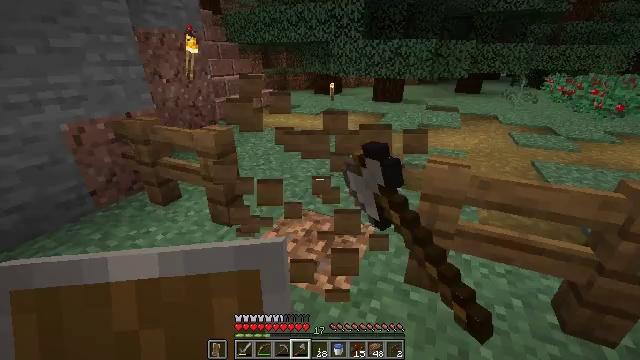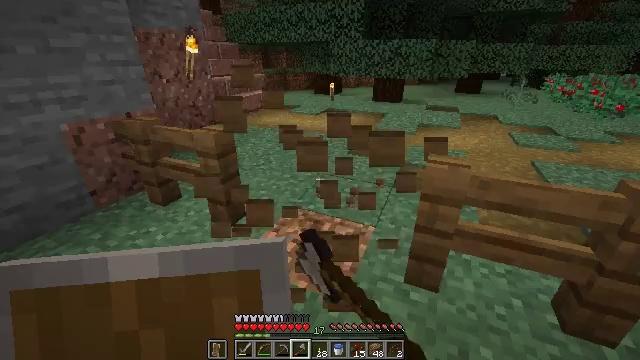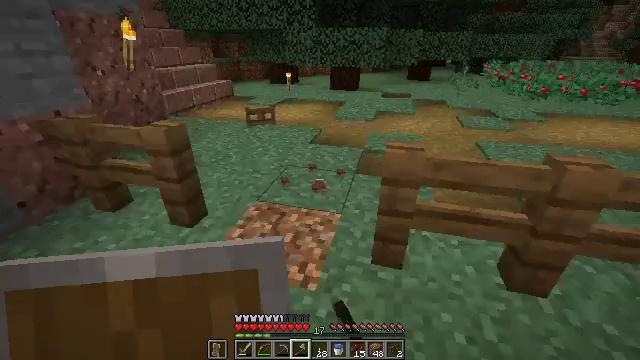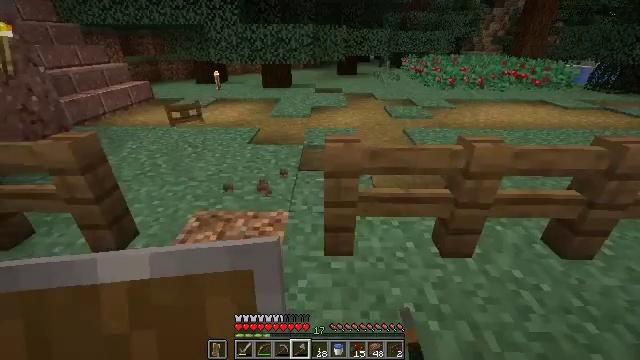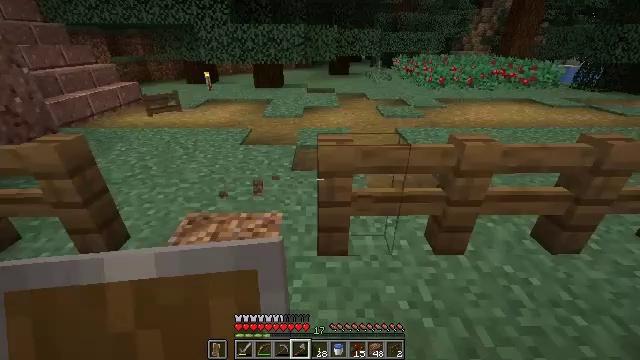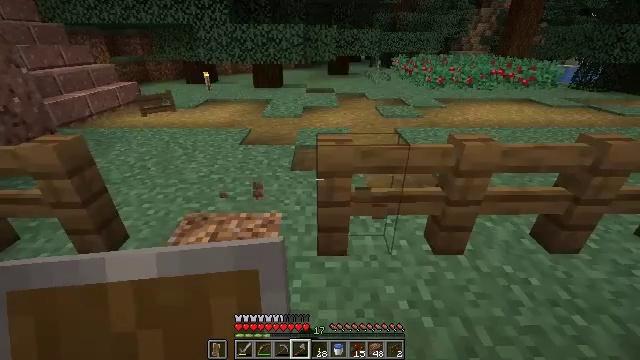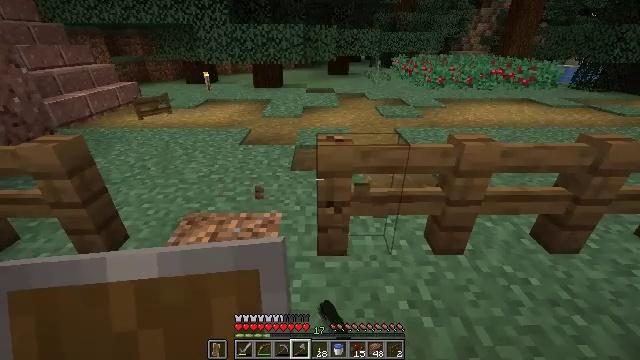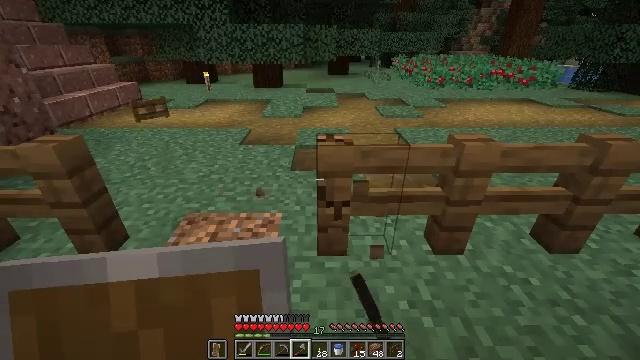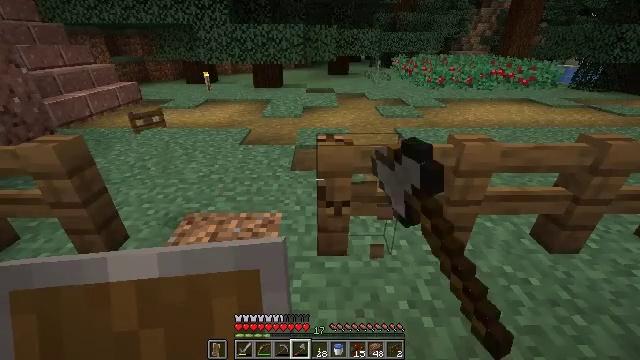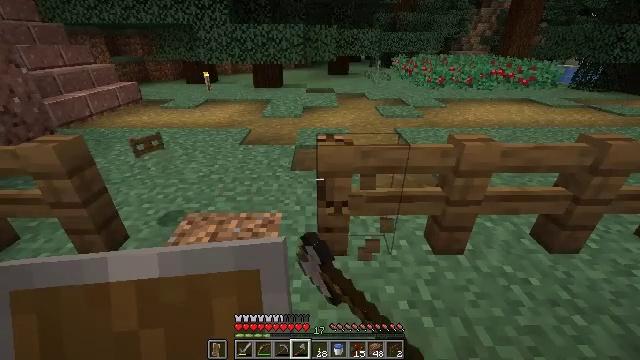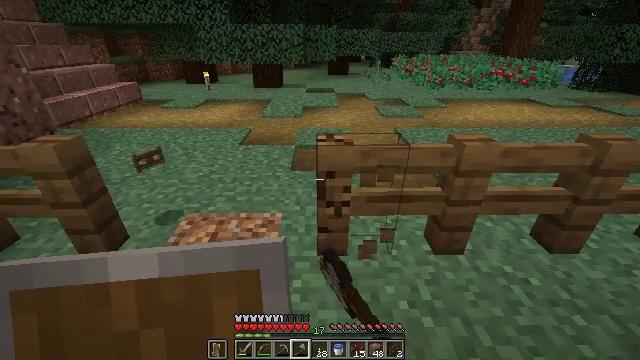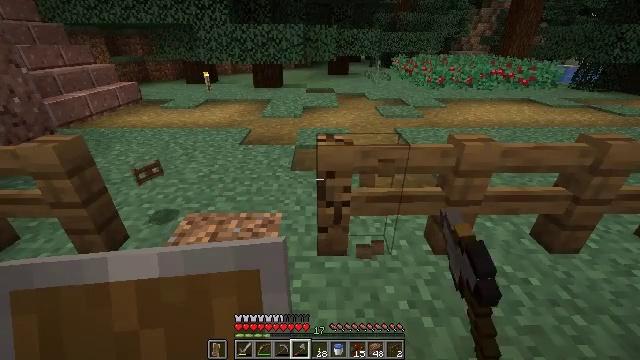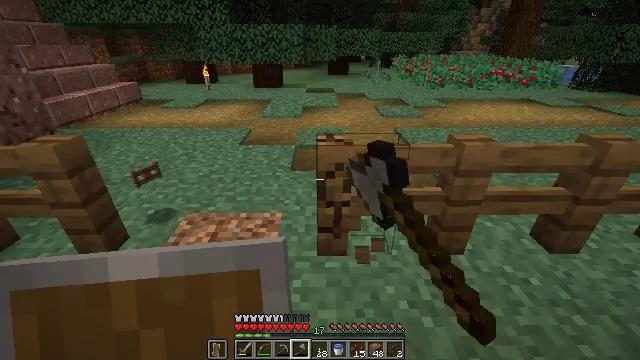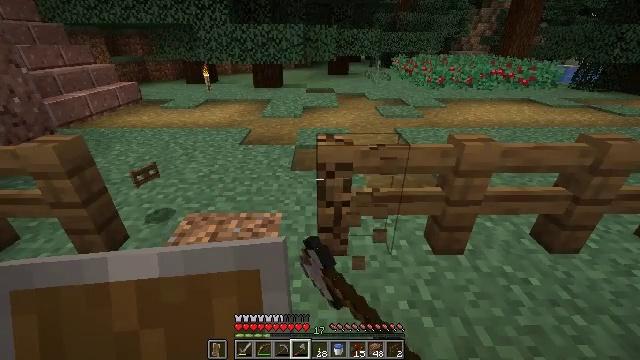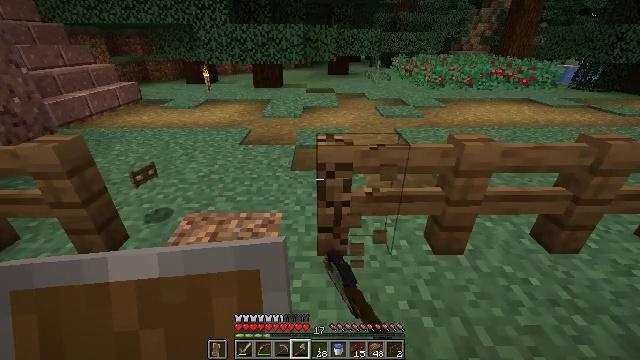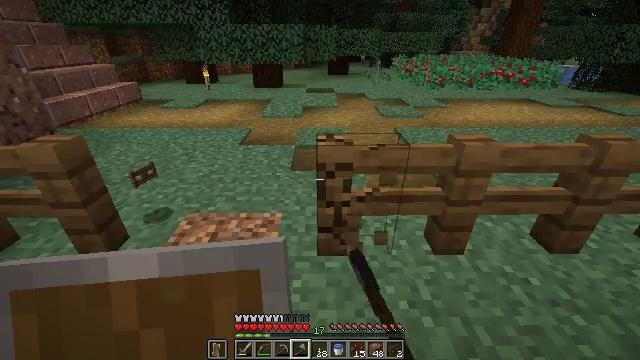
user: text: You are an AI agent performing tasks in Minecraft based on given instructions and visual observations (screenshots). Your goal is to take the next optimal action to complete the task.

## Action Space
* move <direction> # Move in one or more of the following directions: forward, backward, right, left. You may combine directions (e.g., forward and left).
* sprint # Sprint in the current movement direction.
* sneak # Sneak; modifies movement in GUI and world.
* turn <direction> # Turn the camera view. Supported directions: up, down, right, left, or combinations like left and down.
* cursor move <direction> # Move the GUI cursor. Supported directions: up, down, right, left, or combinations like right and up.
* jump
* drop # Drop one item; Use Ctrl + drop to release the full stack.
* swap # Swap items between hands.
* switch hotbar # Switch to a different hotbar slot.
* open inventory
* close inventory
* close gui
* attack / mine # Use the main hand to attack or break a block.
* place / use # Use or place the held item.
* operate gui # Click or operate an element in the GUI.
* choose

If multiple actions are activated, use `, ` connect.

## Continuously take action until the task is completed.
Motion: motion action
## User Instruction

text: Remove the spruce fence from the structure.
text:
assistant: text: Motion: attack / mine
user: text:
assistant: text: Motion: turn right and down, attack / mine
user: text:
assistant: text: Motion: turn right, attack / mine
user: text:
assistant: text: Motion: turn right, attack / mine
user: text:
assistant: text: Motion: attack / mine
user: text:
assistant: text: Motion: attack / mine
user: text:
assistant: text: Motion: attack / mine
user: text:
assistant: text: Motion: attack / mine
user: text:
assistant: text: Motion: attack / mine
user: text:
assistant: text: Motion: attack / mine
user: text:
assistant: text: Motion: attack / mine
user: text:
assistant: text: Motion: attack / mine
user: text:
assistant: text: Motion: attack / mine
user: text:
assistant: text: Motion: attack / mine
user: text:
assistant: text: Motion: attack / mine
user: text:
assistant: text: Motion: attack / mine
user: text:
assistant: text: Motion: attack / mine
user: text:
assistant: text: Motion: attack / mine
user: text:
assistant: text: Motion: attack / mine
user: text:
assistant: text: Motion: attack / mine
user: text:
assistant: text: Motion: attack / mine
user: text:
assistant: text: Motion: attack / mine
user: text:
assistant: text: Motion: attack / mine
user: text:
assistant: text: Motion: attack / mine